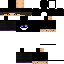
A male human skin with dark skin, wearing brown bald dressed in a blue hoodie and black pants, featuring a closed mouth.